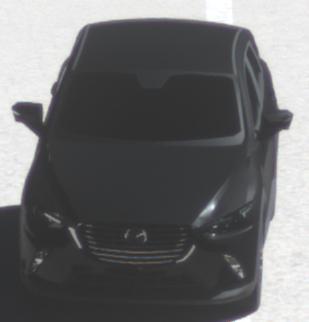
Make: Mazda
Model: CX-3 SKYACTIV-G 120
Detailed model: CX-3 (DK)
Model produced from: 2015/06
Model produced until: 2018/06
Doors: 5
Color: black
Road condition: dry road
Daytime: midday
Contrast: high contrast